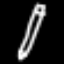
Label: pencil